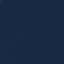
Land use / land cover class: SeaLake